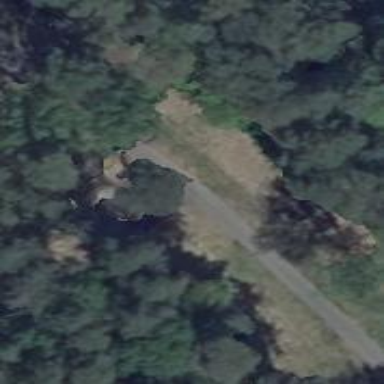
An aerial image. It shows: Asphalt path.